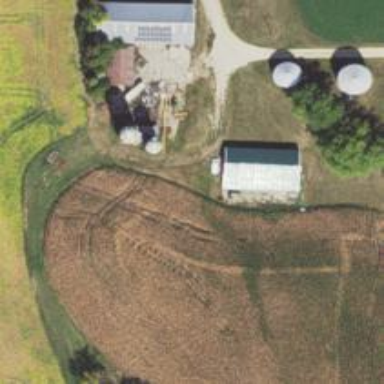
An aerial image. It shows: Silo.